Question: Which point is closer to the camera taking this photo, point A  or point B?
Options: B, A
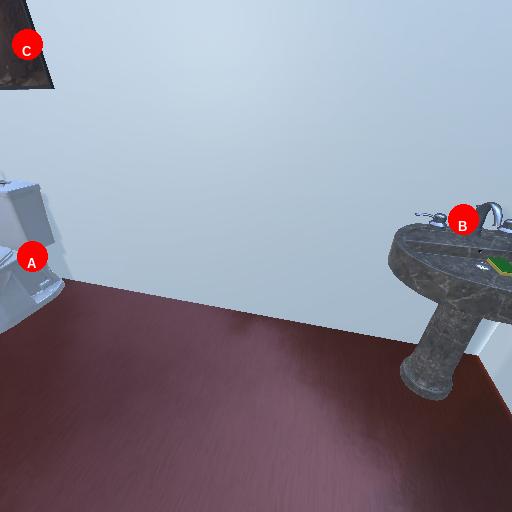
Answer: B